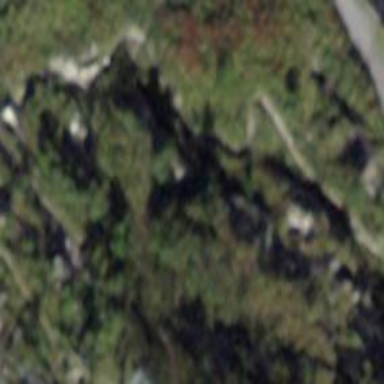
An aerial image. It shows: Stone path.